Interaction volume radius: 10 \u00c5
Interaction volume height: 20 \u00c5
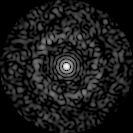
Disorder parameter: 0.8178